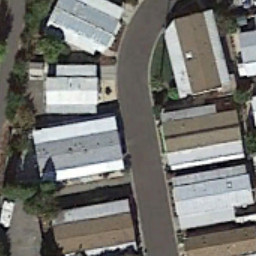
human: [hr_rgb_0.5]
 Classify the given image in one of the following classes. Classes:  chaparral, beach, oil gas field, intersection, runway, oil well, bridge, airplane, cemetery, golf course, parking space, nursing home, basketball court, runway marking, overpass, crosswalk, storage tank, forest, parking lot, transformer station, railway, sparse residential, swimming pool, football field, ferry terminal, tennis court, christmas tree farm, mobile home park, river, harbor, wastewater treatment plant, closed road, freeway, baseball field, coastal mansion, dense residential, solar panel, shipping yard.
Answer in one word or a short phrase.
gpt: mobile home park